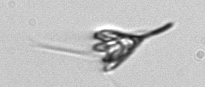
Label: Pyramimonas_longicauda